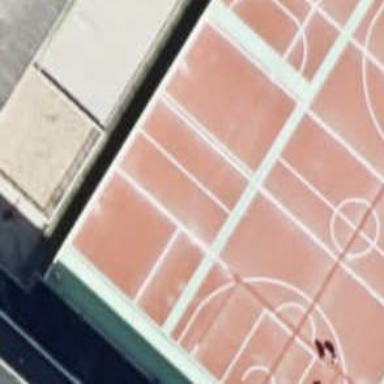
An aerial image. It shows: Basketball court on leisure land pitch.